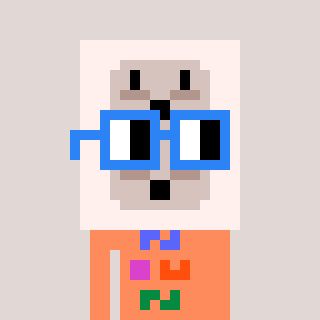
a pixel art character with square blue glasses, a outlet-shaped head and a peachy-colored body on a warm background